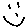
Label: smiley face